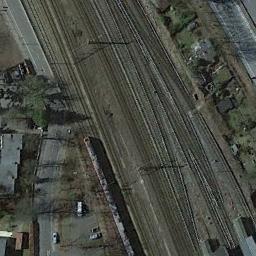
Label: railway